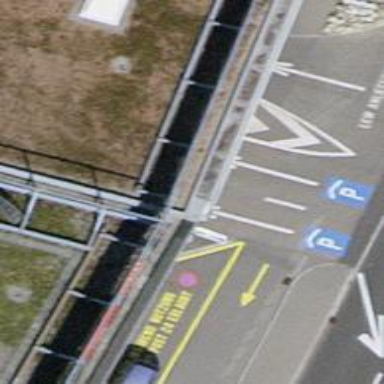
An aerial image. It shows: Parking area.